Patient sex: F
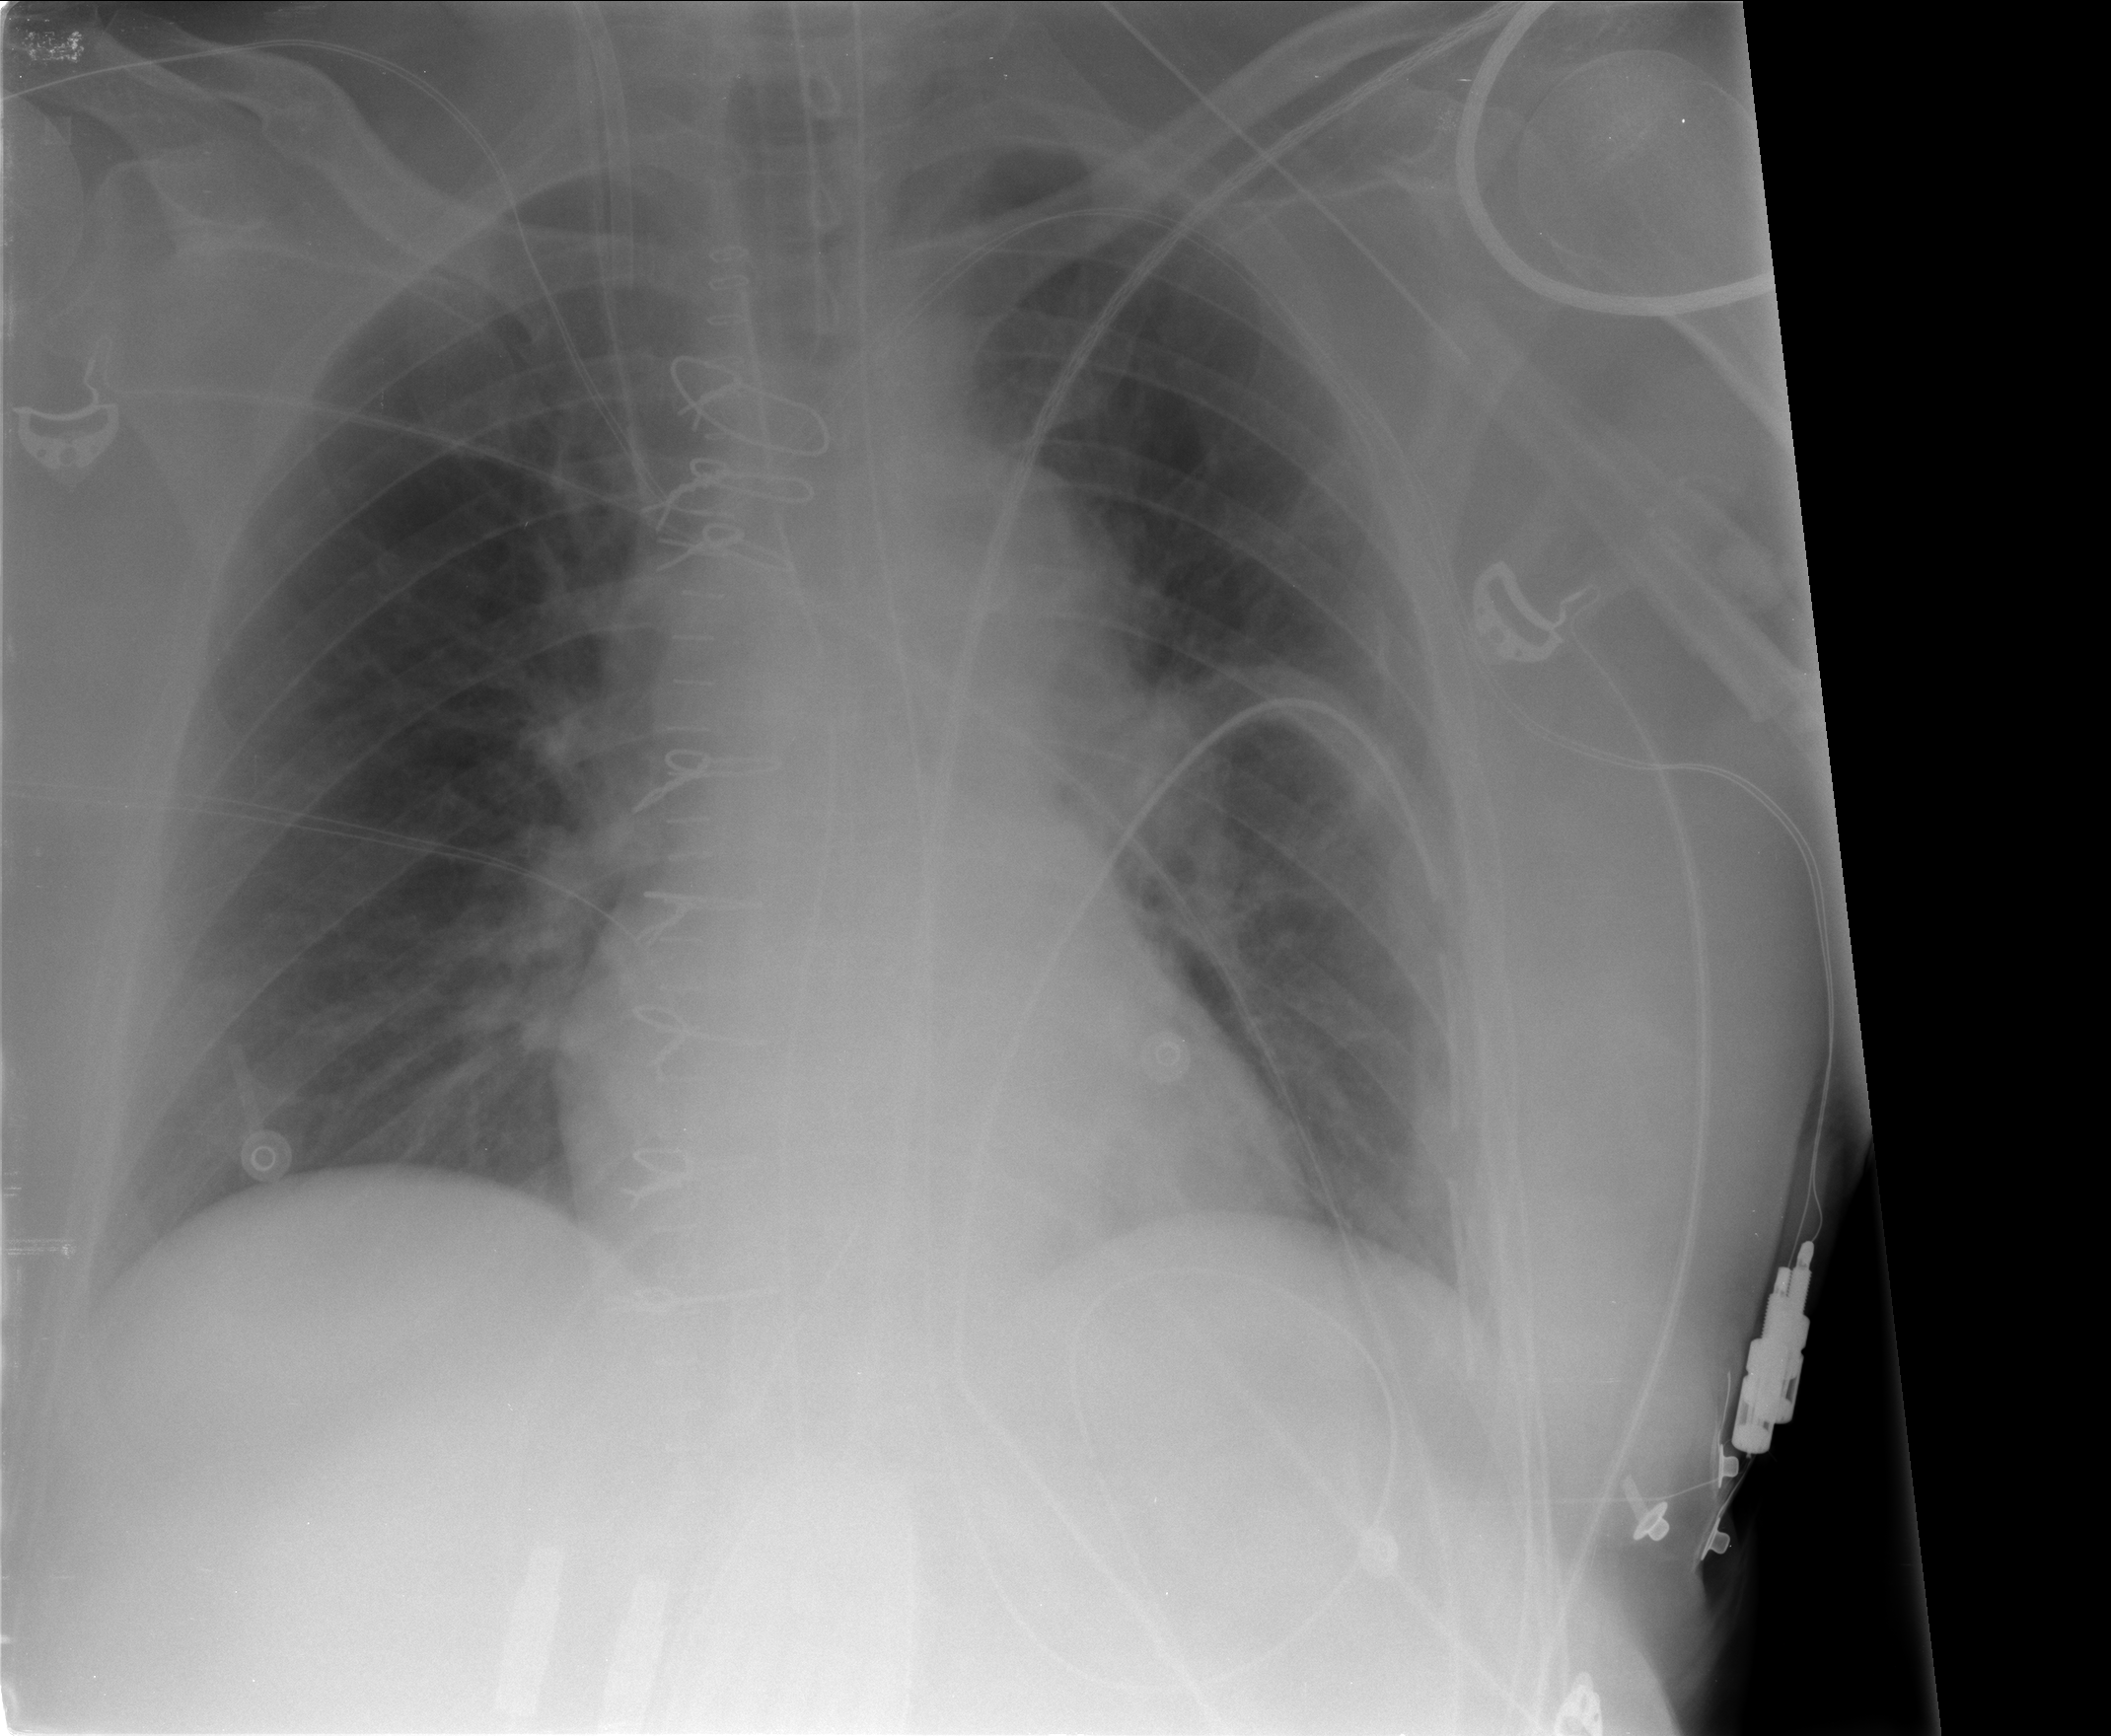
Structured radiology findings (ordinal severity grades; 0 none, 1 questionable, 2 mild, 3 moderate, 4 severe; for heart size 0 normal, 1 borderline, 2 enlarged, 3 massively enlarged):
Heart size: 0
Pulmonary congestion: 0
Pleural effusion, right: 1
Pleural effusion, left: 1
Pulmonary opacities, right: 0
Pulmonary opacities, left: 0
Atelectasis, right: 0
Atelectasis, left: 0